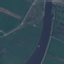
Label: River